Field crop: maize
Growth stage: 2
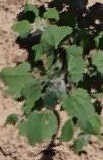
Species: chenopodium